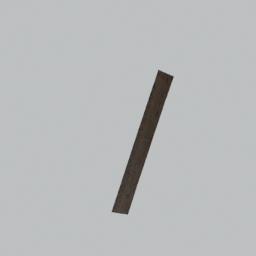
Label: architecture